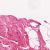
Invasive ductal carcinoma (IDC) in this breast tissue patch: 0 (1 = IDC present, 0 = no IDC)